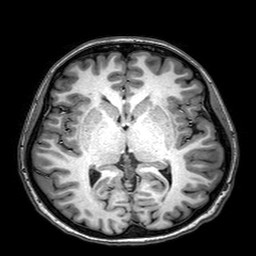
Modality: T1w
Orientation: coronal
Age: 22
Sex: female
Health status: healthy
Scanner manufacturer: philips
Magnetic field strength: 3 T